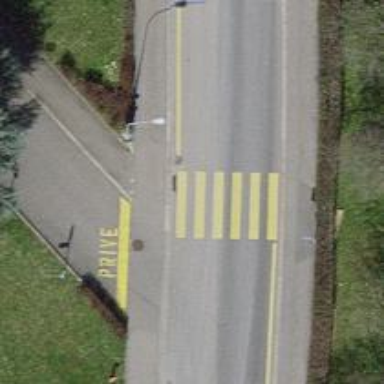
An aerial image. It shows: Uncontrolled road crossing.